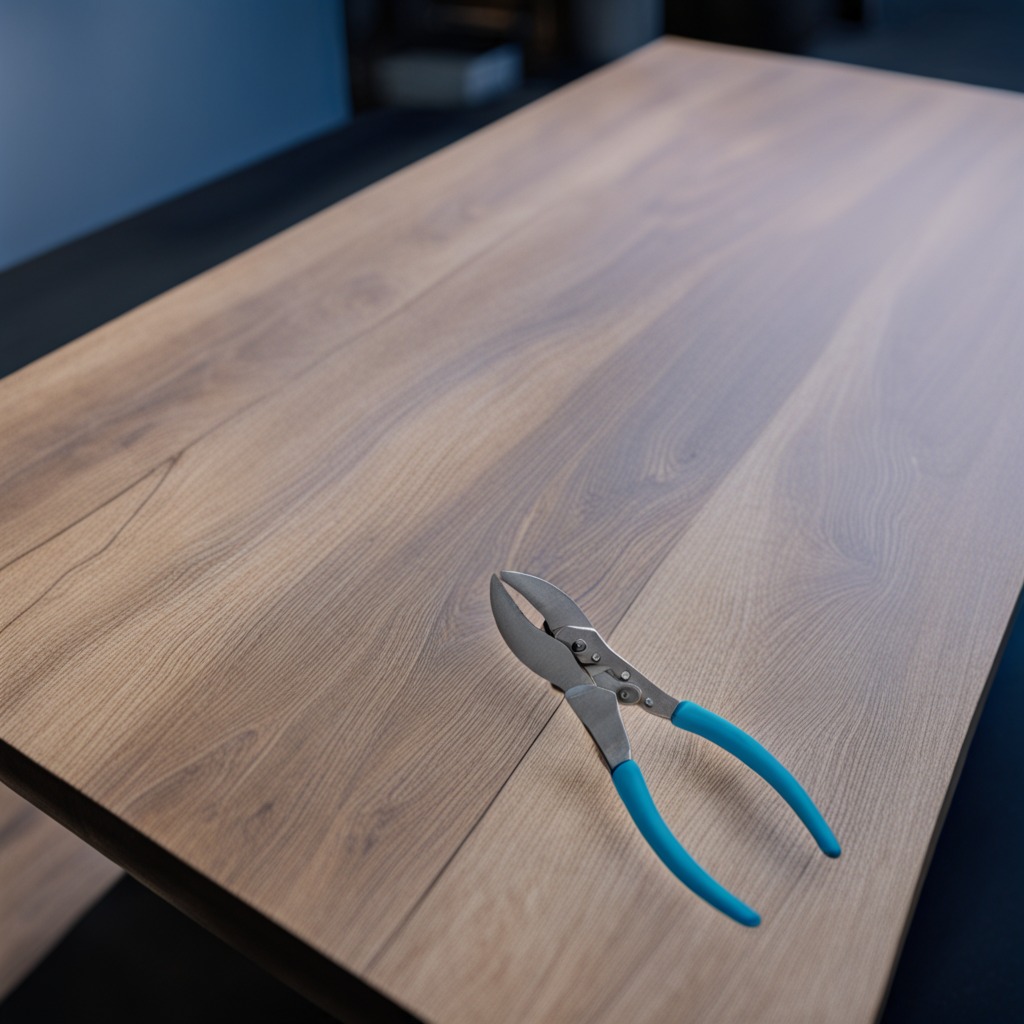
A plier lies on the old table in the garage.